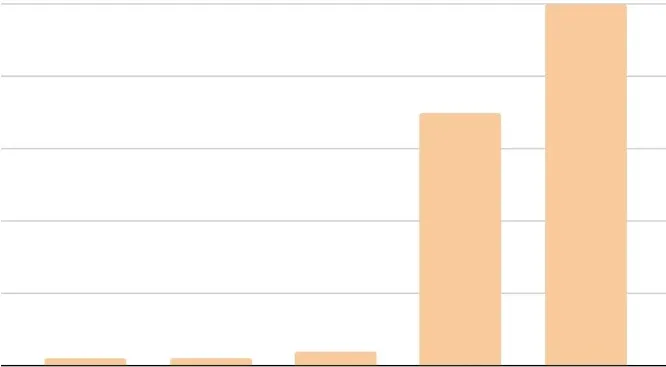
Number of Canada-Wide Science Fair projects published per year. The CSFJ launched for its first call for submissions in 2018.
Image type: chart (chart)